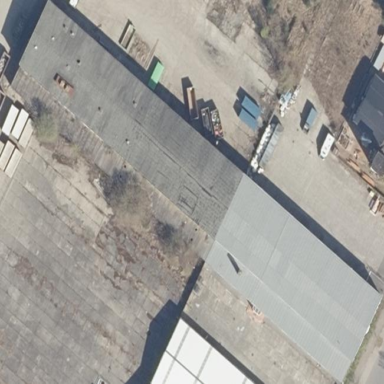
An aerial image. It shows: Industrial building.